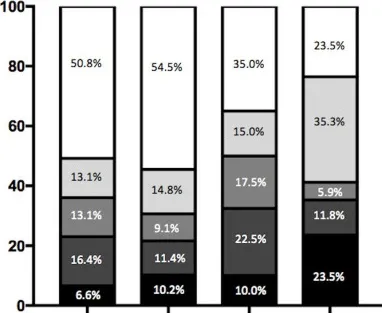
Features of myopic retinoschisis in different myopic atrophy maculopathy (MAM) grades. (B) Distributions of the range and location of outer retinoschisis in different MAM grades. A1, tessellated fundus; A2, diffuse chorioretinal atrophy; A3, patchy chorioretinal atrophy; A4, macular atrophy.
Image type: chart (chart)